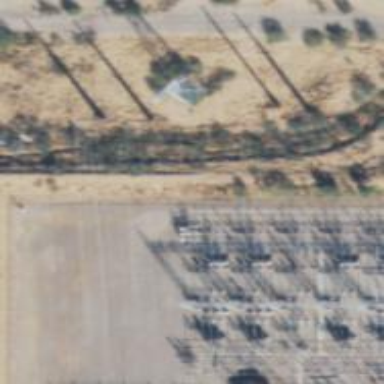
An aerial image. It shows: Switch for power supply.